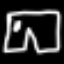
Label: pants